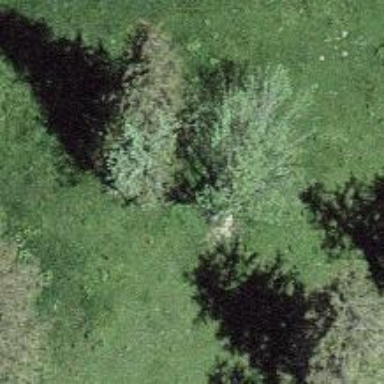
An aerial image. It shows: Beautiful tree in nature.